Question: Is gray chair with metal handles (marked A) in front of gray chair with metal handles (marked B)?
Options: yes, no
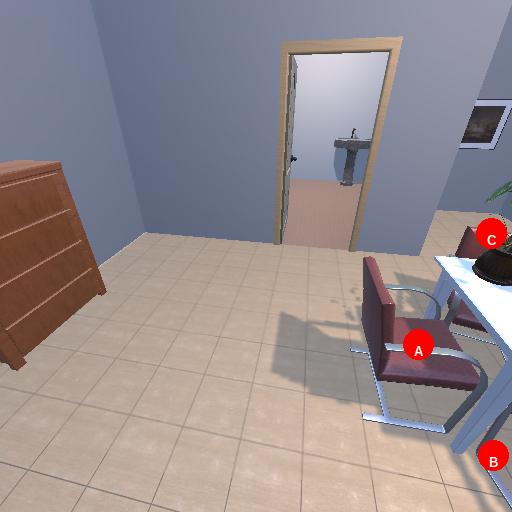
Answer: yes